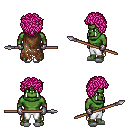
a pixel art fantasy rpg character, male body template, orc, green skin, brown tattered cape, white pants, pink curly afro hairstyle, metal gloves, white slippers, spear, four views (front, back, left, right), 2x2 character sprite sheet, small pixel art, hard edges, no anti-aliasing